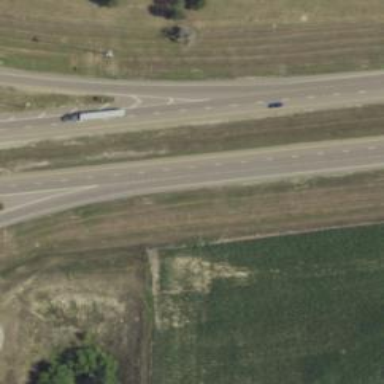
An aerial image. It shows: Road with dash markings.